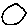
Label: circle